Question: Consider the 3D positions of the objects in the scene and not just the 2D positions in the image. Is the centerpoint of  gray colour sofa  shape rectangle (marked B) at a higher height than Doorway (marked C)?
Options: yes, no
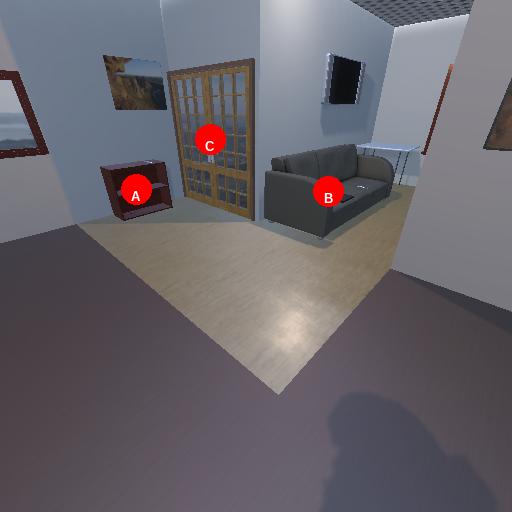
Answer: yes